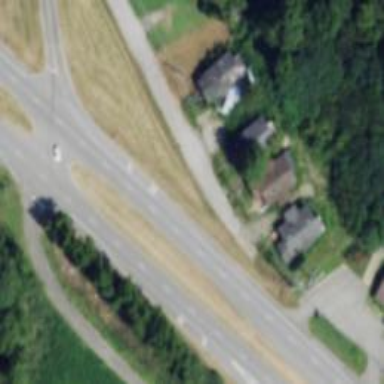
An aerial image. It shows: Primary highway with asphalt surface. It is dual carriageway.